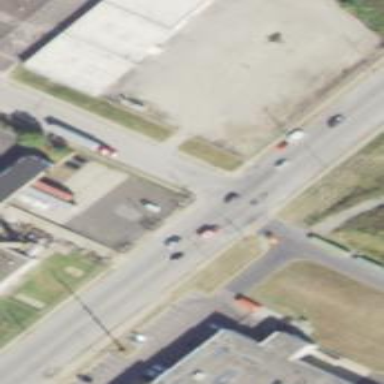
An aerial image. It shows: Marked road crossing.